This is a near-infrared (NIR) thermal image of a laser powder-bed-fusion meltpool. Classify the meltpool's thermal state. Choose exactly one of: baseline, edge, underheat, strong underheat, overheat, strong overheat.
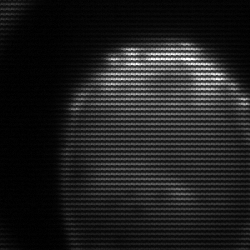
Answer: edge